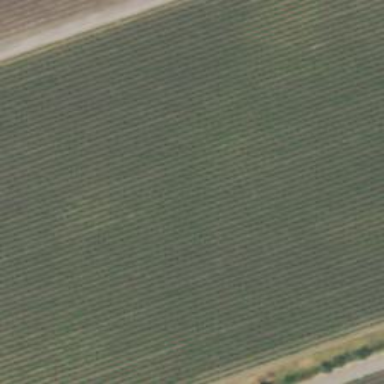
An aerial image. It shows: Vineyard where grapes are grown.